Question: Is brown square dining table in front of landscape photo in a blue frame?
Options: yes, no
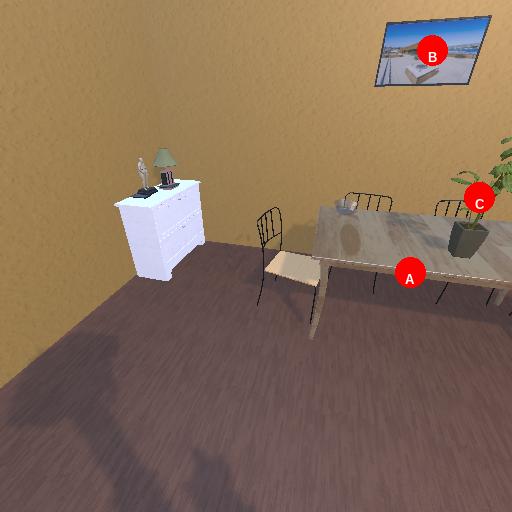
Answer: yes